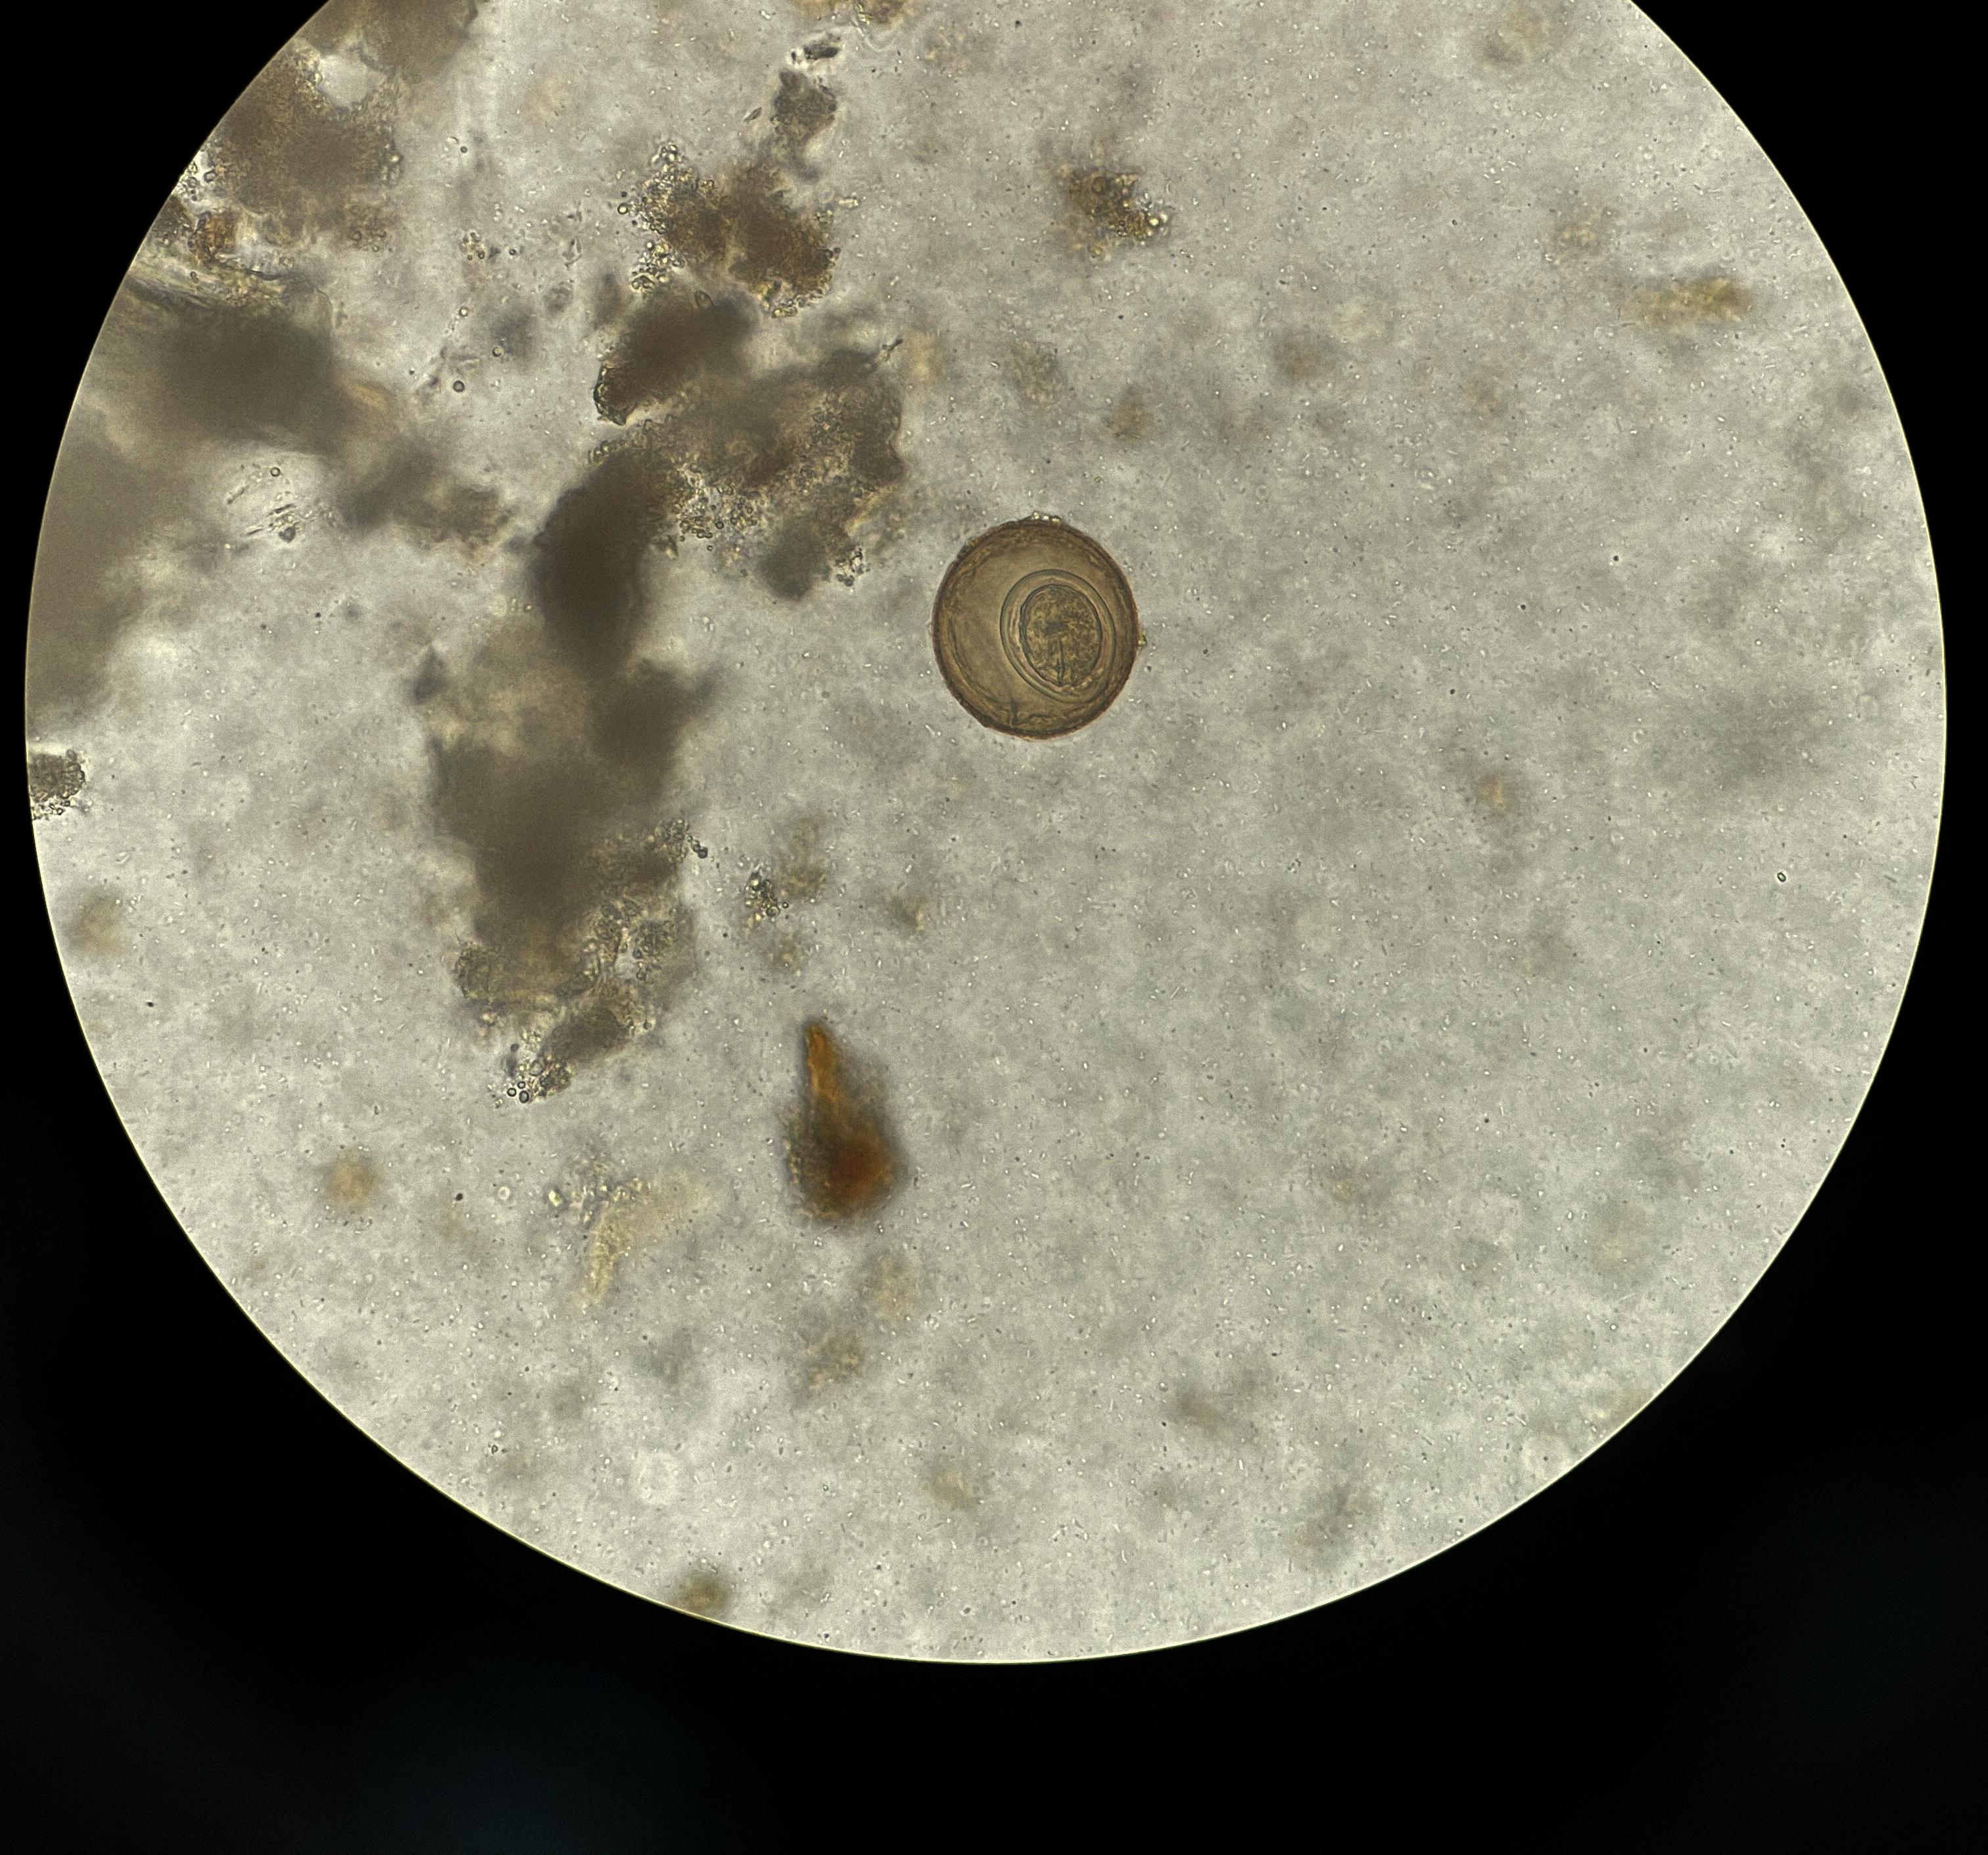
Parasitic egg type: Hymenolepis diminuta